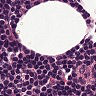
Metastatic tissue present: no